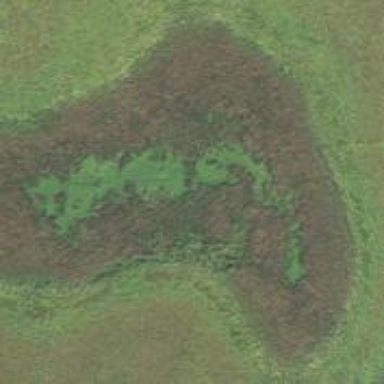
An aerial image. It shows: Marsh wetland.